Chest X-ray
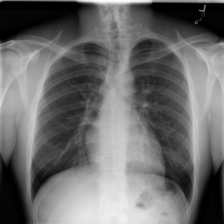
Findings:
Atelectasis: negative
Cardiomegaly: negative
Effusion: negative
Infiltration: negative
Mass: negative
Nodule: negative
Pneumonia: negative
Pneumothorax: negative
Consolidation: negative
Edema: negative
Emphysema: negative
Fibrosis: negative
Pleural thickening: negative
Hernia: negative